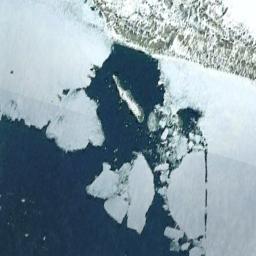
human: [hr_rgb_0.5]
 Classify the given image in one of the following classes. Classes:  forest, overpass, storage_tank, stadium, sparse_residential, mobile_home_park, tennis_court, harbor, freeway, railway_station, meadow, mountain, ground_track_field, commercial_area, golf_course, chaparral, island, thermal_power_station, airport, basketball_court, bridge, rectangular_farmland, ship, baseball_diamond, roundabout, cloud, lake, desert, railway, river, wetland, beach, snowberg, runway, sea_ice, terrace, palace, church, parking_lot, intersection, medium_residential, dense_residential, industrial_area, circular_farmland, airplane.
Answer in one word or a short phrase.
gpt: sea_ice